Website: apple
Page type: address-validator
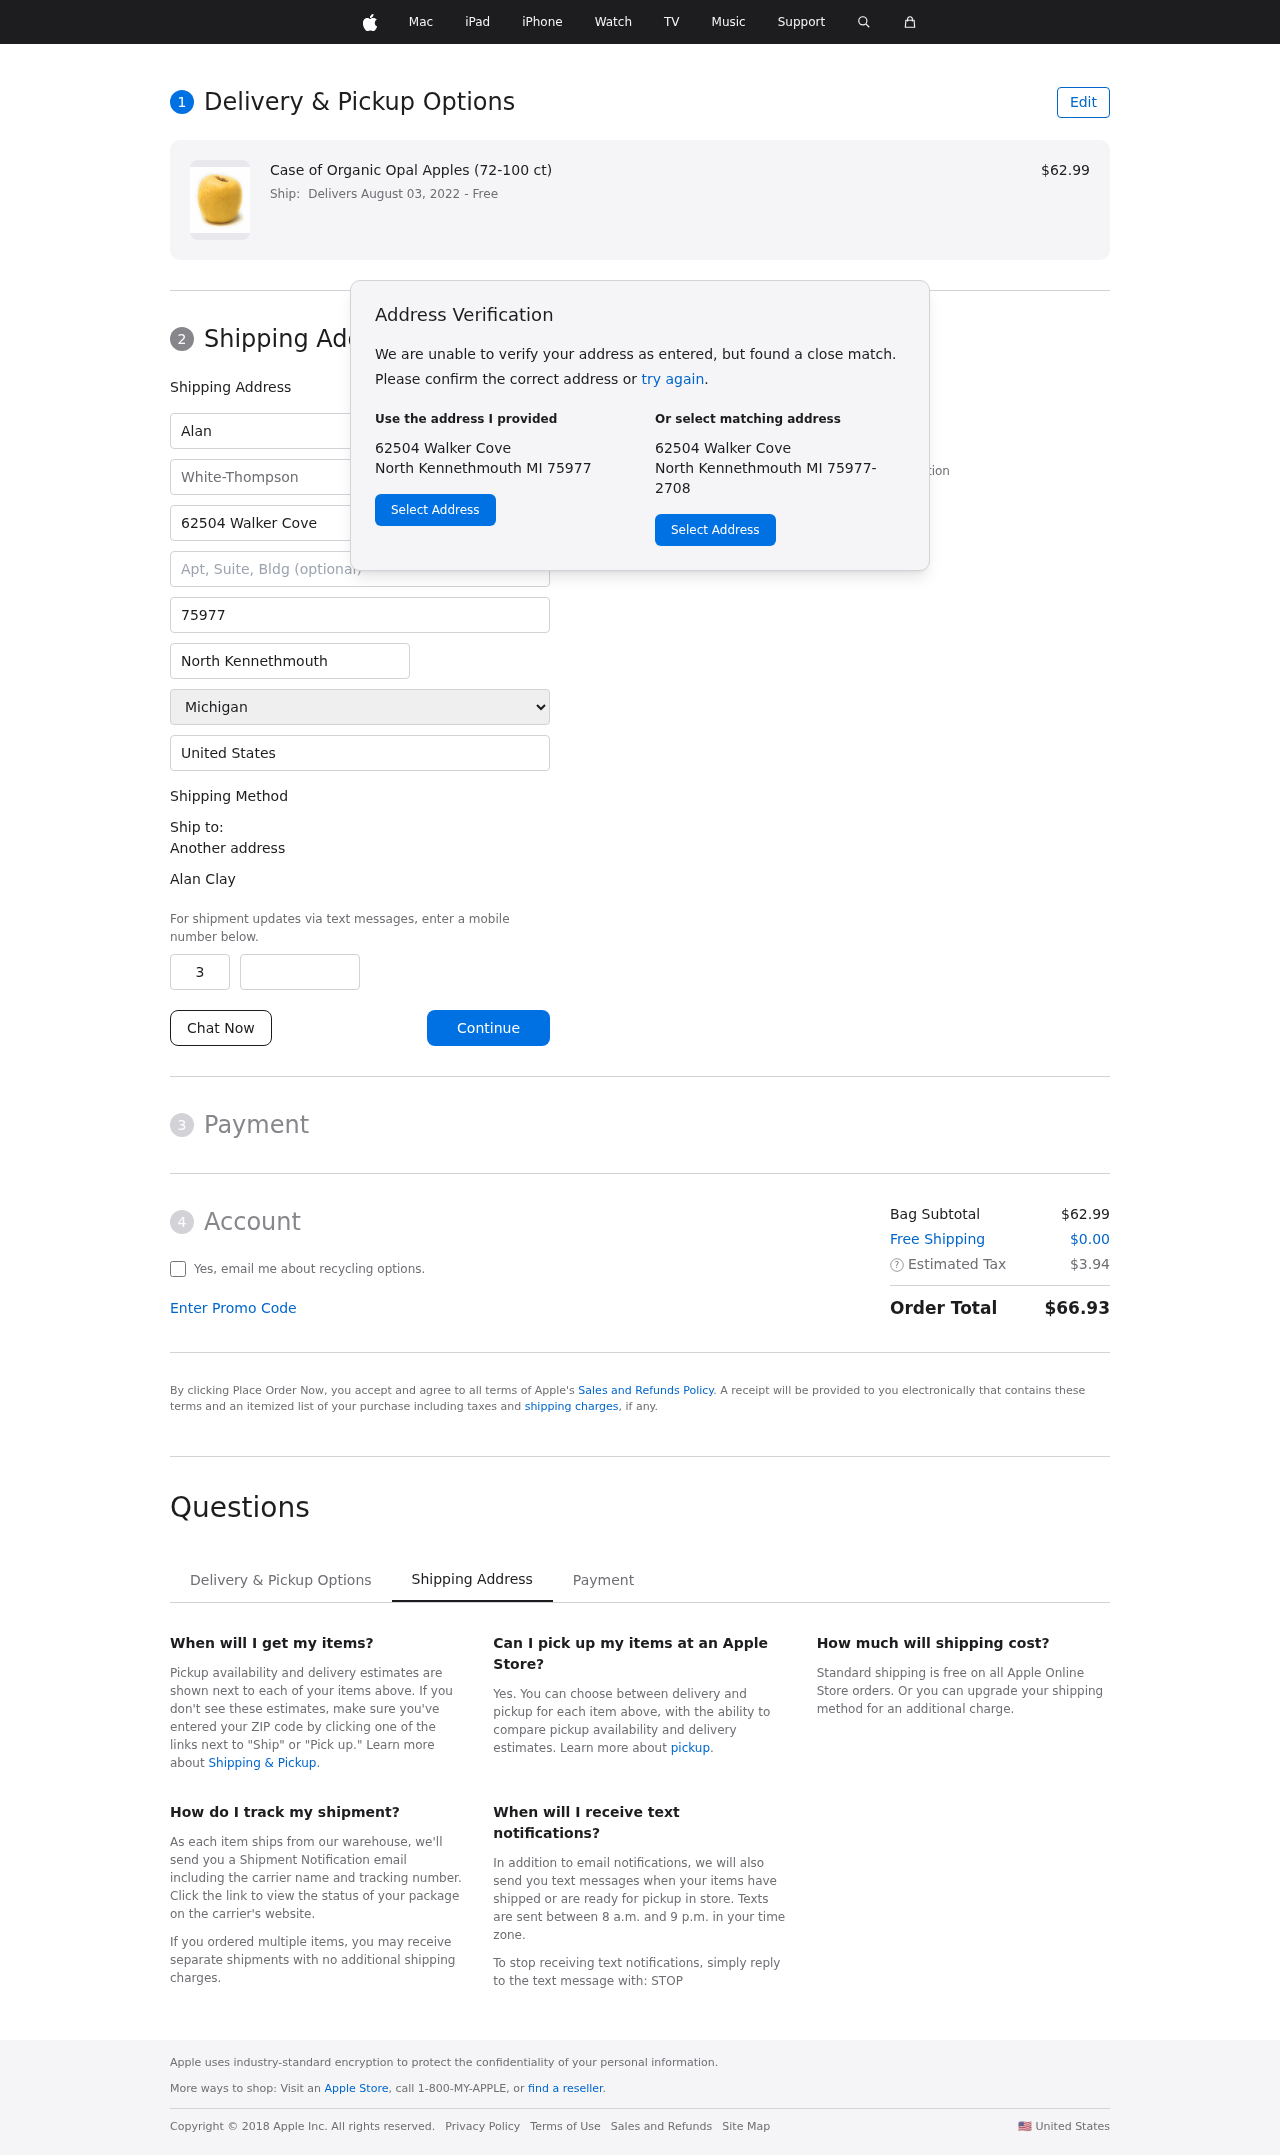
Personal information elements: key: PII_CITY
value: North Kennethmouth
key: PII_COMPANY
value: White-Thompson
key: PII_COUNTRY
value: United States
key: PII_FIRSTNAME
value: Alan
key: PII_FULLNAME
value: Alan Clay
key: PII_LASTNAME
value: Clay
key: PII_PHONE_AREA
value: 340
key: PII_PHONE_SUFFIX
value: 9494
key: PII_POSTCODE
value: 75977
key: PII_STATE
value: Michigan
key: PII_STREET
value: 62504 Walker Cove
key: PII_CITY_STATE_ZIP
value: North Kennethmouth MI 75977
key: PII_STATE_ABBR
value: MI
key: PII_POSTCODE_FULL
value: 75977
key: PII_POSTCODE_NUMERIC
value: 75977
Product elements: key: PRODUCT1_NAME
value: Case of Organic Opal Apples (72-100 ct)
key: PRODUCT1_PRICE
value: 62.99
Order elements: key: ORDER_DELIVERY_DATE
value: Delivers August 03, 2022
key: ORDER_SUBTOTAL
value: $62.99
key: ORDER_SHIPPING_COST
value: $0.00
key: ORDER_TAX
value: $3.94
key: ORDER_TOTAL
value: $66.93